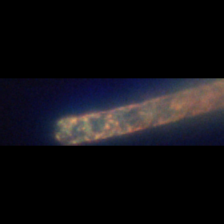
Taxon: Guinardia
Group: Diatoms